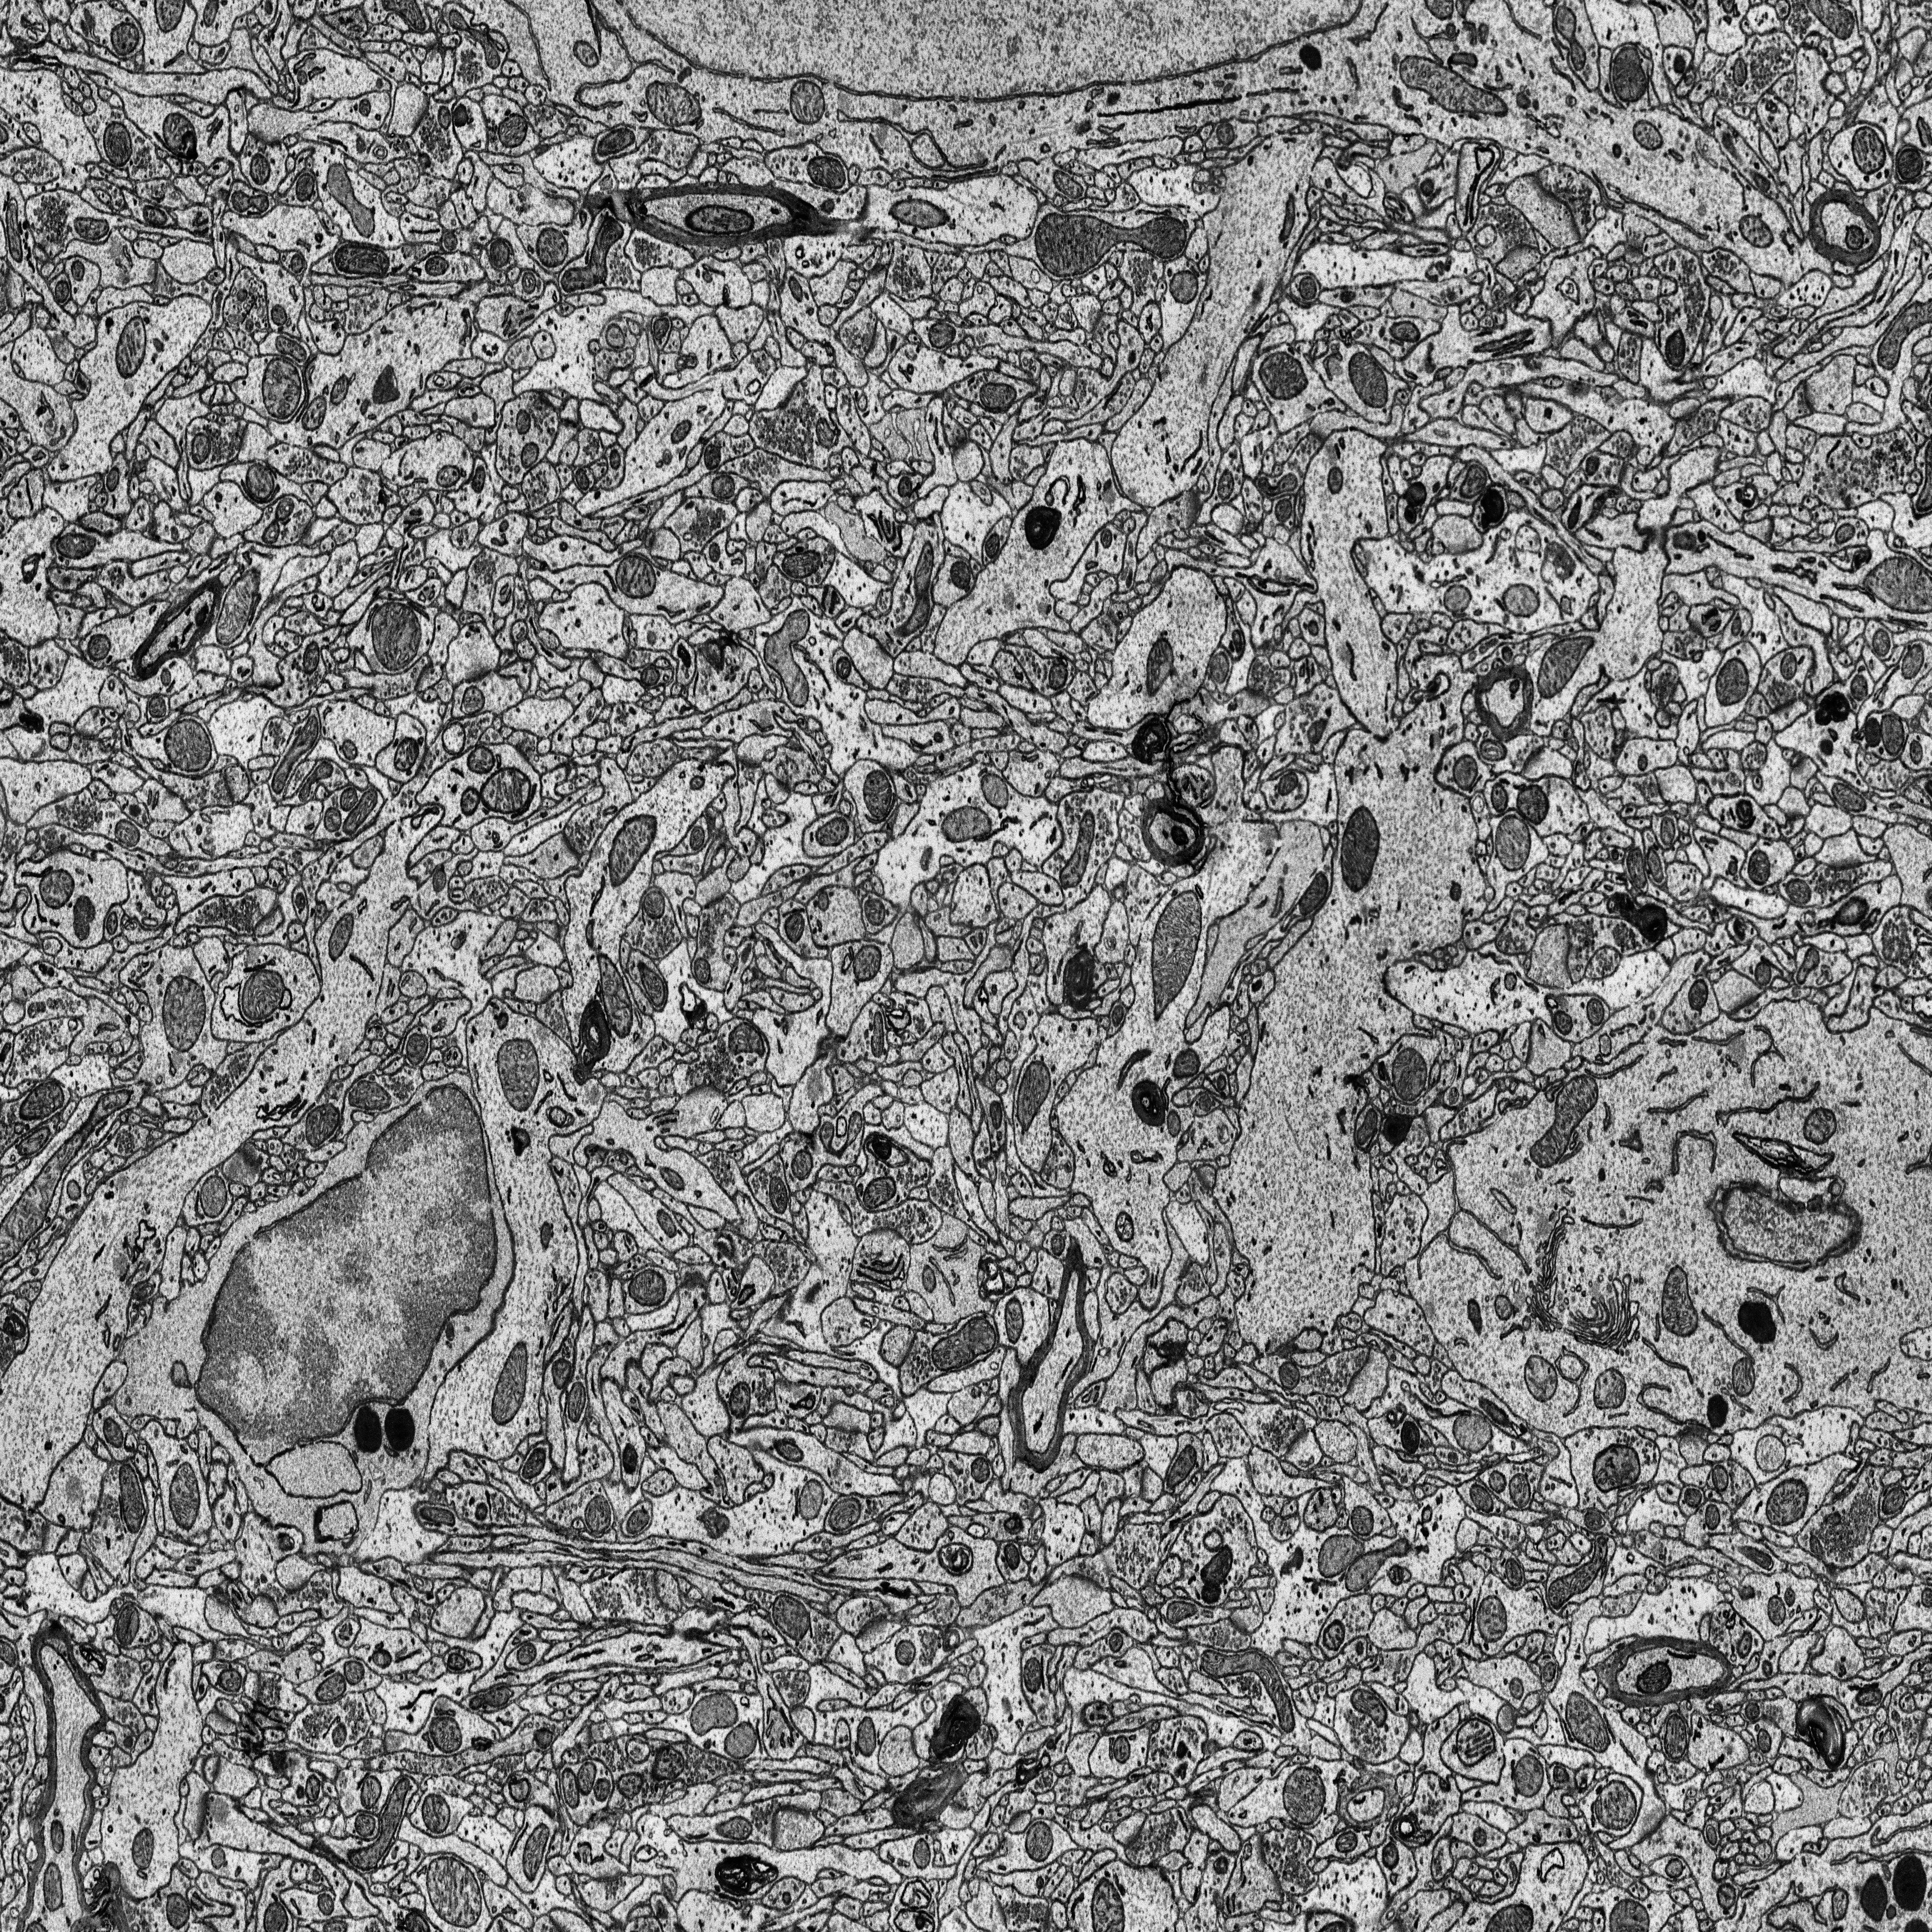
Electron microscopy slice of rat cortex tissue
Slice depth (z): 113
Mitochondria instances in slice: 385